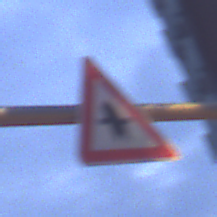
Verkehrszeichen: Vorfahrt
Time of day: Night
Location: Outdoor (Urban)
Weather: PartlyCloudy
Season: NotSpecified
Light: Artificial